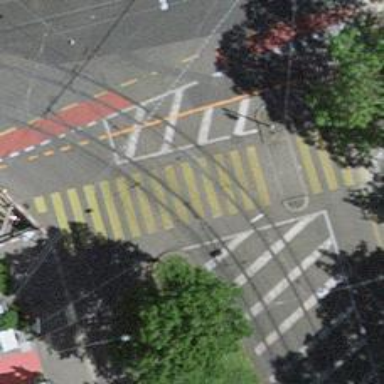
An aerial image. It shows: Zebra-marked railway crossing.